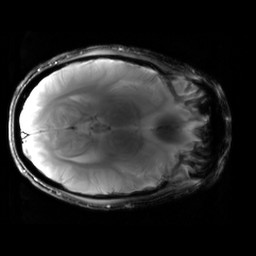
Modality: T2starw
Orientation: axial
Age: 26
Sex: male
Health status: healthy
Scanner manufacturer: siemens
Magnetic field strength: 3 T
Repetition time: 0.7 s
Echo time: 0.02 s